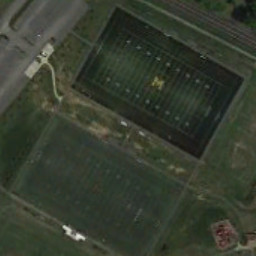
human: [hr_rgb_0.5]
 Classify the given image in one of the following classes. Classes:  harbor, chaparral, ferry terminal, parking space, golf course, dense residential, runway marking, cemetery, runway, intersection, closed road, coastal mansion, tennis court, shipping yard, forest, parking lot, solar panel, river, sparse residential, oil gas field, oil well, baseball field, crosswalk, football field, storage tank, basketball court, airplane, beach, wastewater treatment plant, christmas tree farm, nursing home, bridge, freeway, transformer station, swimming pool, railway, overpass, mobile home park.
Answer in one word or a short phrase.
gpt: football field